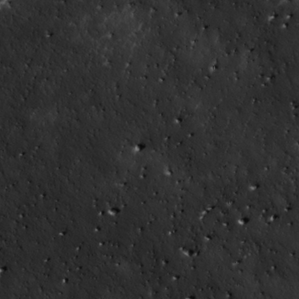
Label: non_frost